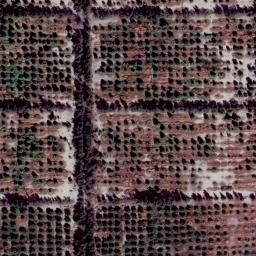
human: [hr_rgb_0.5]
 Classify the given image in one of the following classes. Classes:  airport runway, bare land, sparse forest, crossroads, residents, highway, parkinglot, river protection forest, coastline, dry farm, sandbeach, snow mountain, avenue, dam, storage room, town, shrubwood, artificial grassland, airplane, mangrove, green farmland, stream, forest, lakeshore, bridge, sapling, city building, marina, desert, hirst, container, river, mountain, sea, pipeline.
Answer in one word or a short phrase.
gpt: dry farm